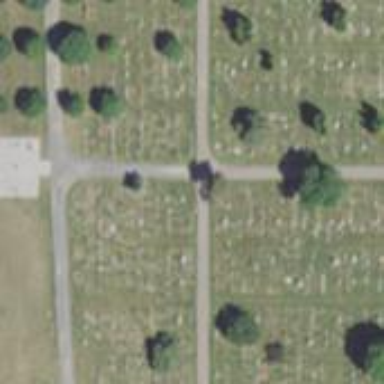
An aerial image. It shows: Graveyard area designated as cemetery.